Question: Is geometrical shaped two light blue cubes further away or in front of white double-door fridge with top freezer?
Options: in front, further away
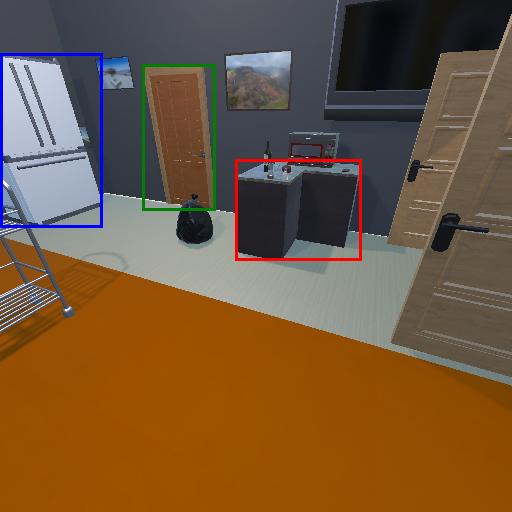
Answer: in front